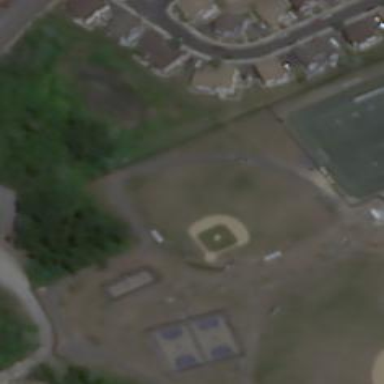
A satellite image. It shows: Baseball pitch for leisure land activities.